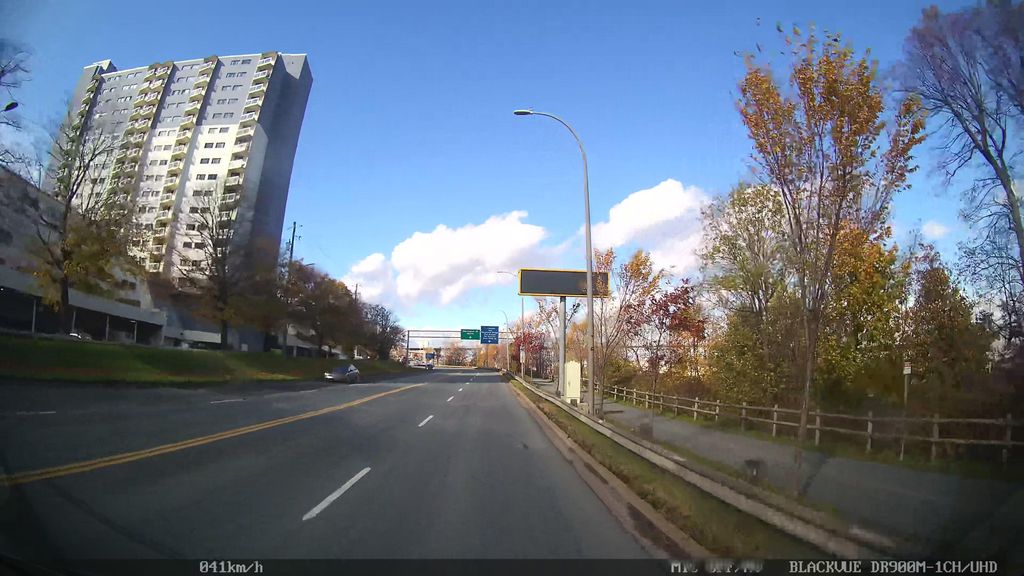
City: halifax